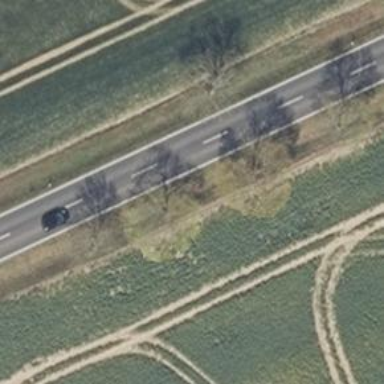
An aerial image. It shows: Row of deciduous broadleaved trees.